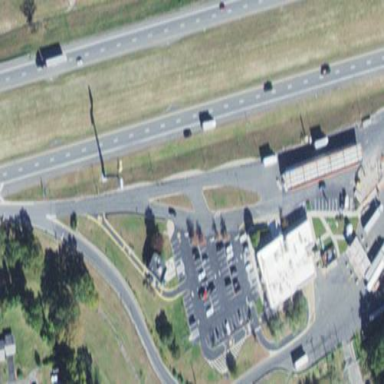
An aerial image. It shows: Combined fuel station and food court amenity.